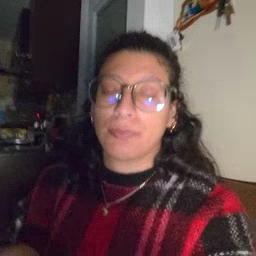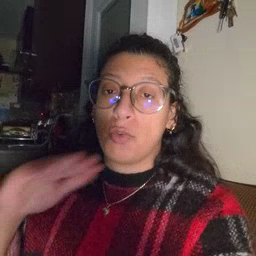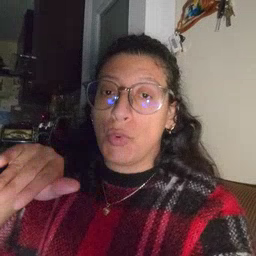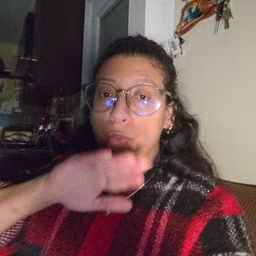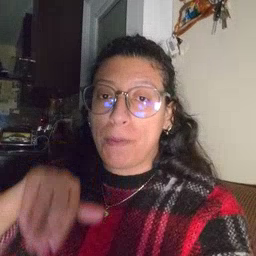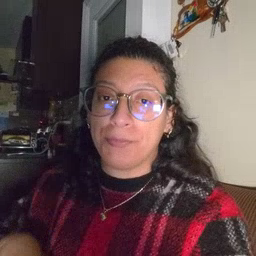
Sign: pool